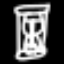
Label: hourglass